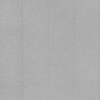
Label: dusty